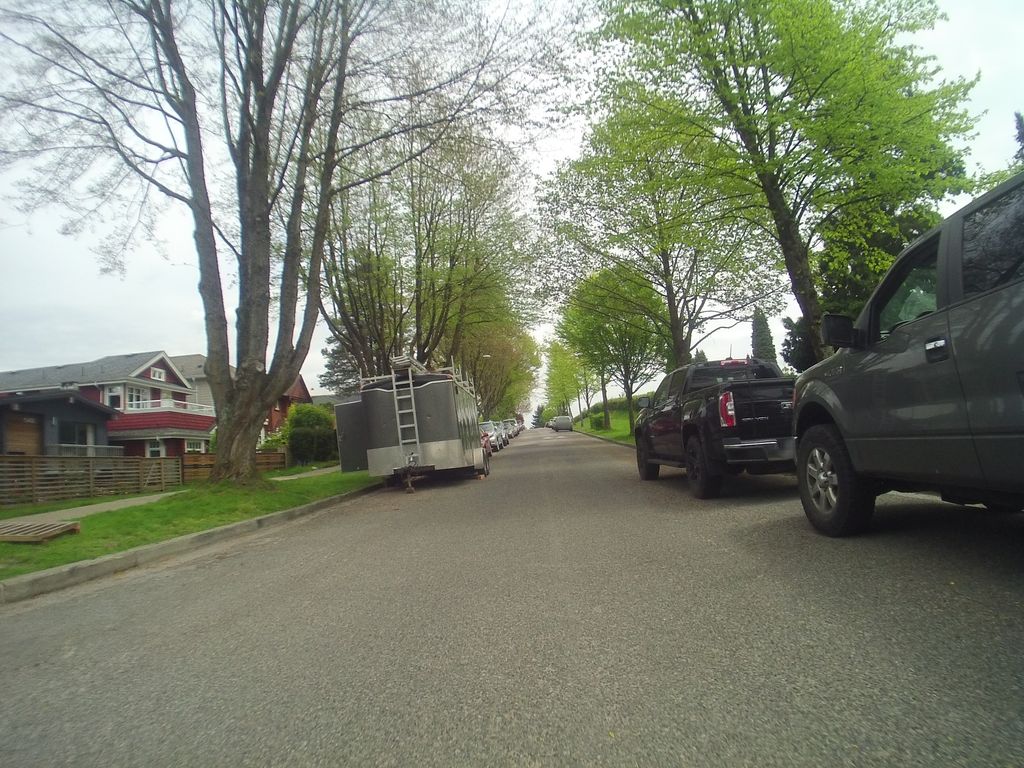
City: vancouver